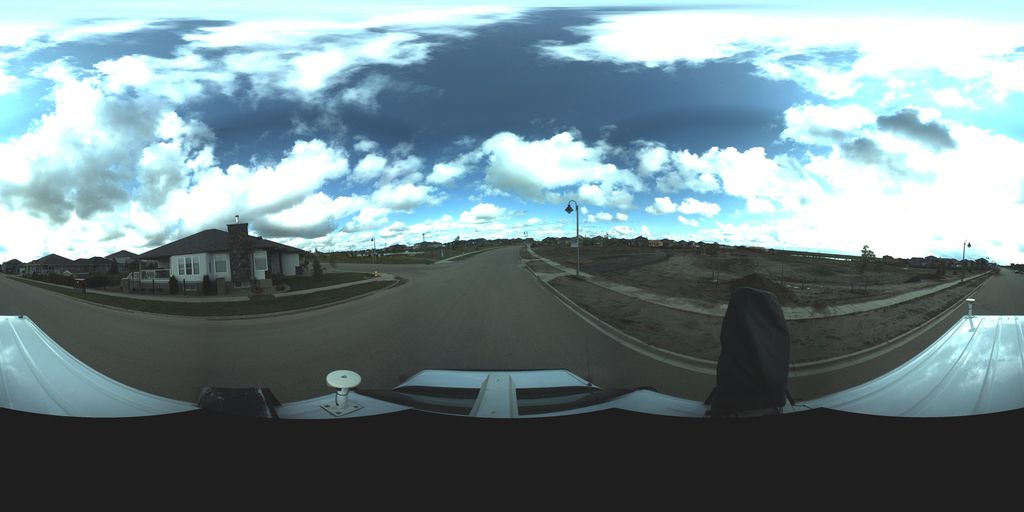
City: saskatoon